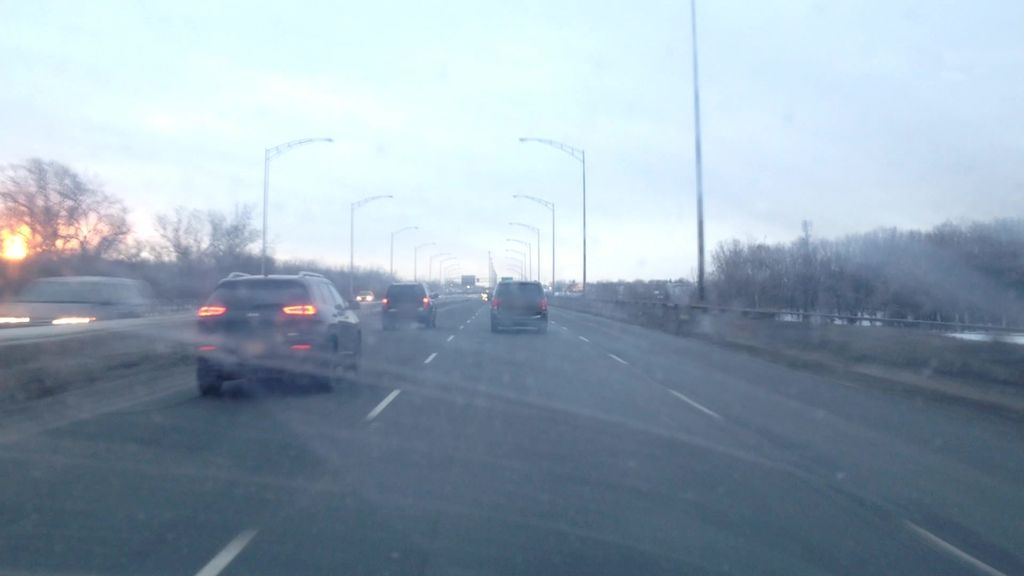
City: montreal